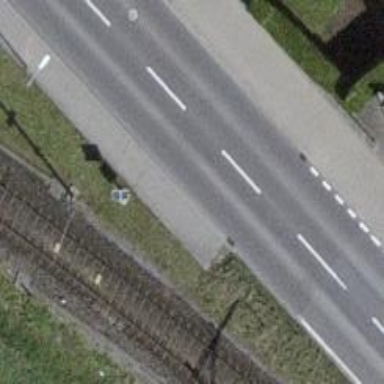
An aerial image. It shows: Primary highway with cycle track on the right side.